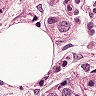
Metastatic tissue present: yes